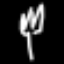
Label: fork